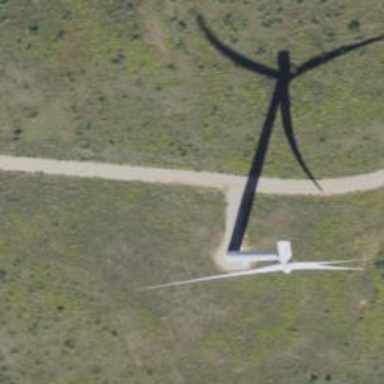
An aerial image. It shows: Wind generator using wind turbines of horizontal axis.